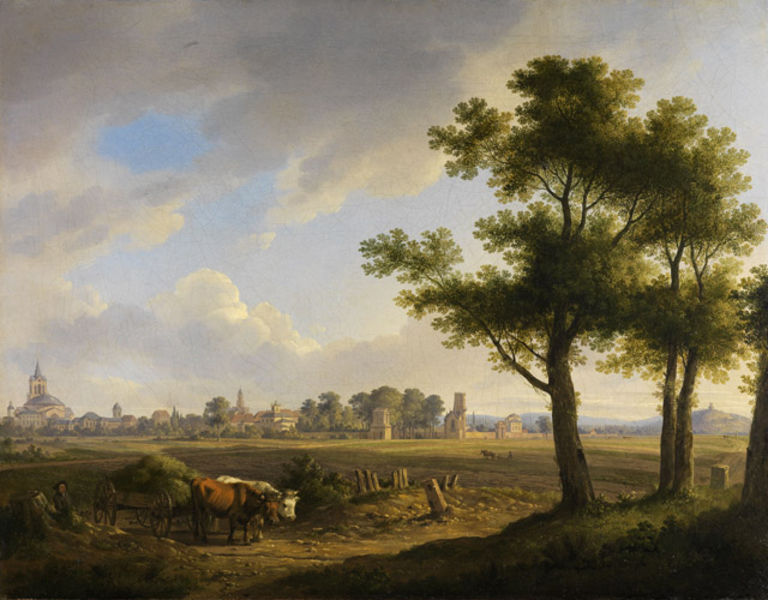
Titel: Blick auf Karlsruhe von Süden
Künstler: Karl Kuntz
Standort: Karlsruhe
Institution: Staatliche Kunsthalle Karlsruhe
Schlagwörter: baum, berg, blau, blätter, gemälde, himmel, laub, mann, schatten, wolken, bäume, grün, kirchturm, landschaft, menschen, stadt, abend, braun, fenster, grau, hintergrund, licht, weiss, dach, gebäude, gras, haus, rot, tiere, weg, wiese, wolke, barock, mensch, stein, steine, niederlande, baumstamm, feld, felder, horizont, häuser, hügel, kühe, natur, stamm, weide, kirche, sonne, wiesen, land, arbeit, bauern, karren, turm, sommer, ruhe, ruhen, ort, acker, ernte, feldarbeit, heu, heuernte, transport, berge, dorf, mauer, kuh, rind, grenze, idylle, rast, rad, wagen, kuppel, romantik, ölgemälde, querformat, bauer, äcker, ortschaft, rinder, burg, türme, idyll, idyllisch, bullen, friedhof, ruinen, rom, landschaftsbild, ländlich, mauern, blua, schloß, romantisch, lanschaft, sonnenschein, stadtmauer, eiche, himel, eichen, gespann, ochsen, ochsengespann, pflügen, hirte, hirten, ausruhen, baumstumpf, hau, idyllische landschaft, heuwagen, grenzstein, ochsenwagen, grabsteine, akazie, burgturm, ochsenkarren, statdt, farmer, blau#, abuer, lkirche, dorrf, himmep, fuhrwerkmenschen, heuu